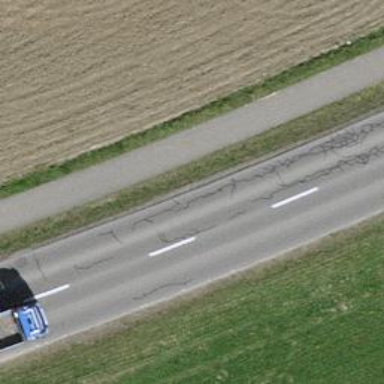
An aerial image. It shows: Tertiary road with asphalt surface.